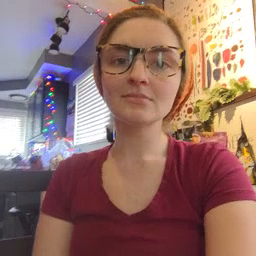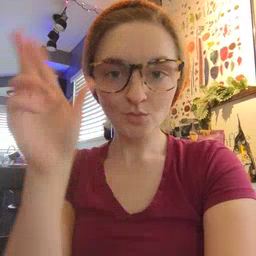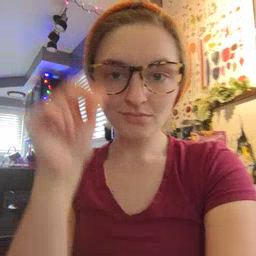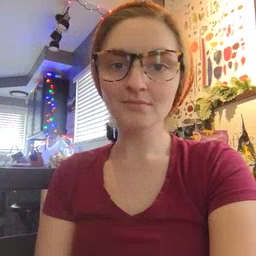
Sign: horse